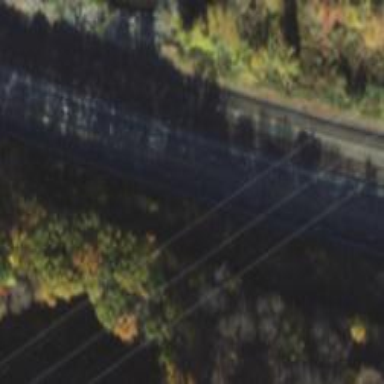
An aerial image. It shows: Railway track.